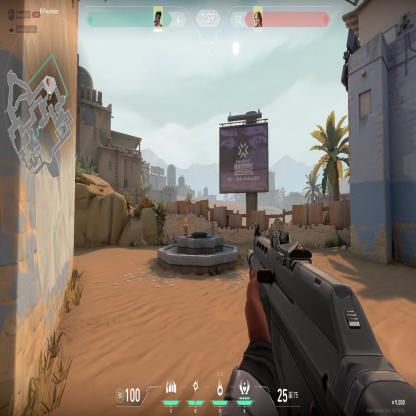
Label: enemy